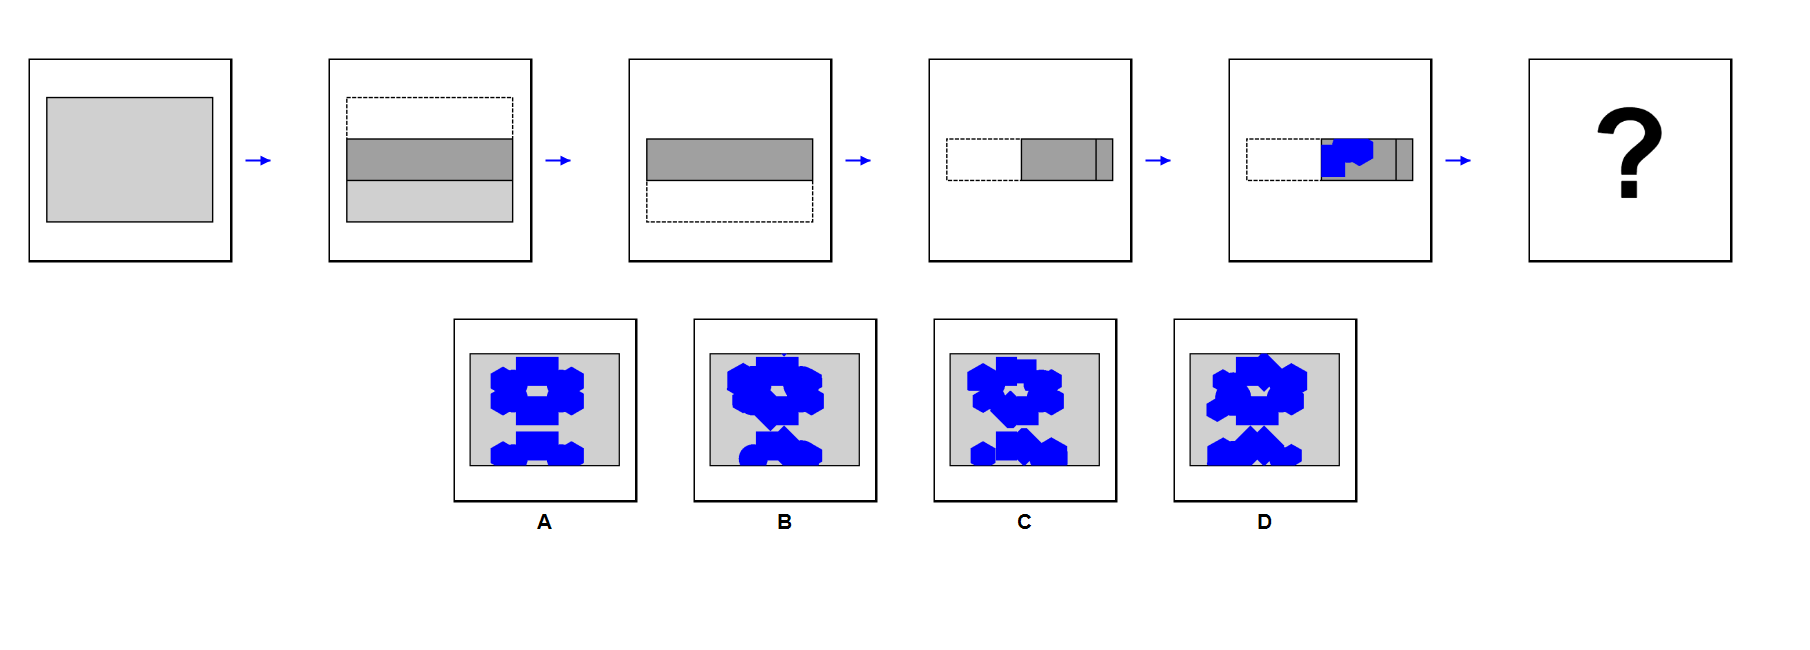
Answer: A